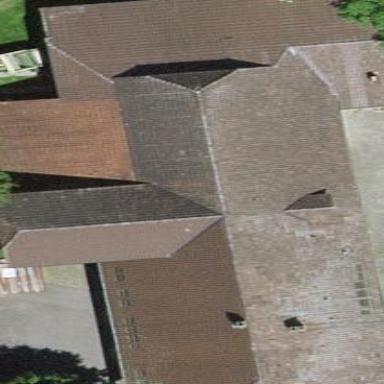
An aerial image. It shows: Farm building.